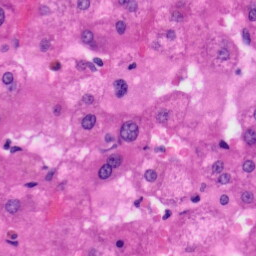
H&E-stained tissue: Liver